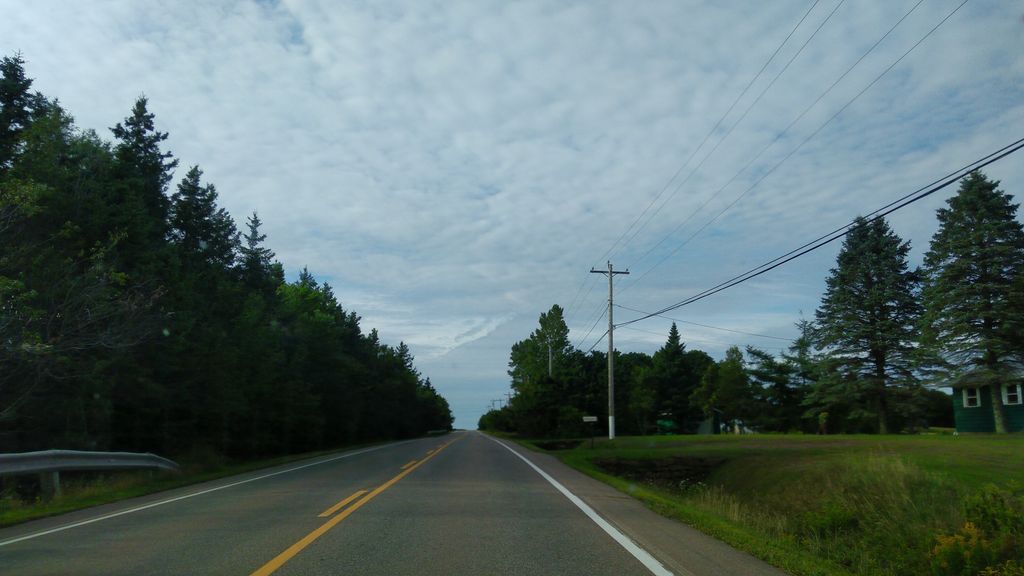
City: charlottetown